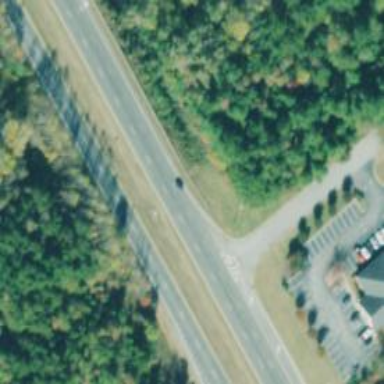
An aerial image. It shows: Asphalt road designated as trunk highway.